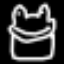
Label: frog